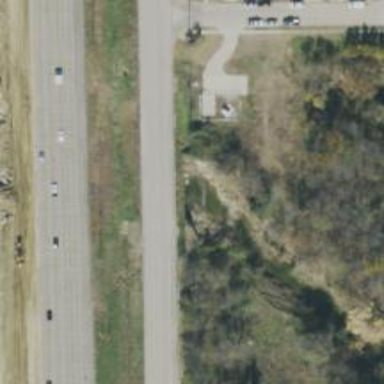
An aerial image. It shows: Culvert tunnel.